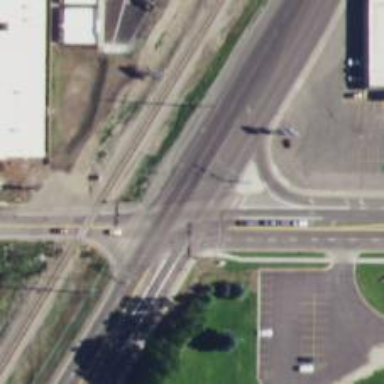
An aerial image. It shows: Marked footway crossing with pedestrian island.